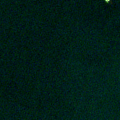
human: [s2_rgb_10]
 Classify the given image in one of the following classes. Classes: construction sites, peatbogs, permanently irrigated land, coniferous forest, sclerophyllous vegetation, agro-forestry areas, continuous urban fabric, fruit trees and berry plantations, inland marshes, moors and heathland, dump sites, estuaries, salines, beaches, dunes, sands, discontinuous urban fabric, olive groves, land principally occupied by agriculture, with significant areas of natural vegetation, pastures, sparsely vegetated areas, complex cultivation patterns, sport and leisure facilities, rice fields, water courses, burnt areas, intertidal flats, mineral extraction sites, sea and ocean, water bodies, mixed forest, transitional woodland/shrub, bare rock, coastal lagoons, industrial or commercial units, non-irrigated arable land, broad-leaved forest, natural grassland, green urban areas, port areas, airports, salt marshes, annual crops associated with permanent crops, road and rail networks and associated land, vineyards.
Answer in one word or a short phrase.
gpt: sea and ocean